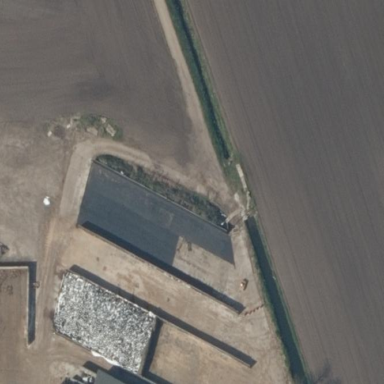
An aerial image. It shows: Bunker silo.